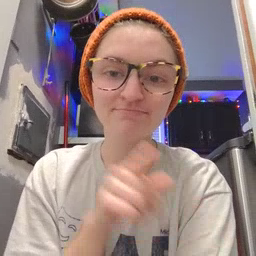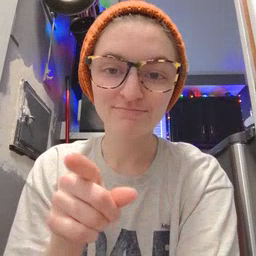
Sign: hesheit